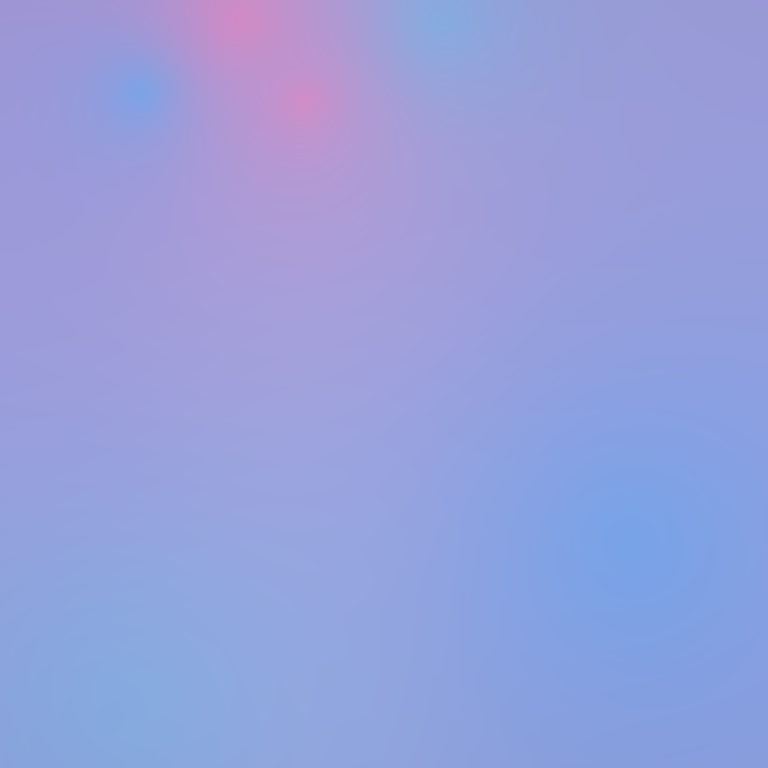
Abstract light effect, smooth gradient from soft lavender to gentle blue, serene atmosphere, diffuse glow, no room, no furniture, no objects.